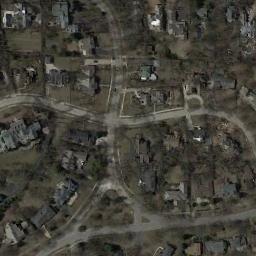
Label: residential